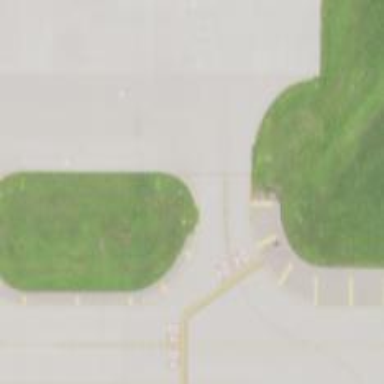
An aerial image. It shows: Image of taxiway at airport.